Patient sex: M
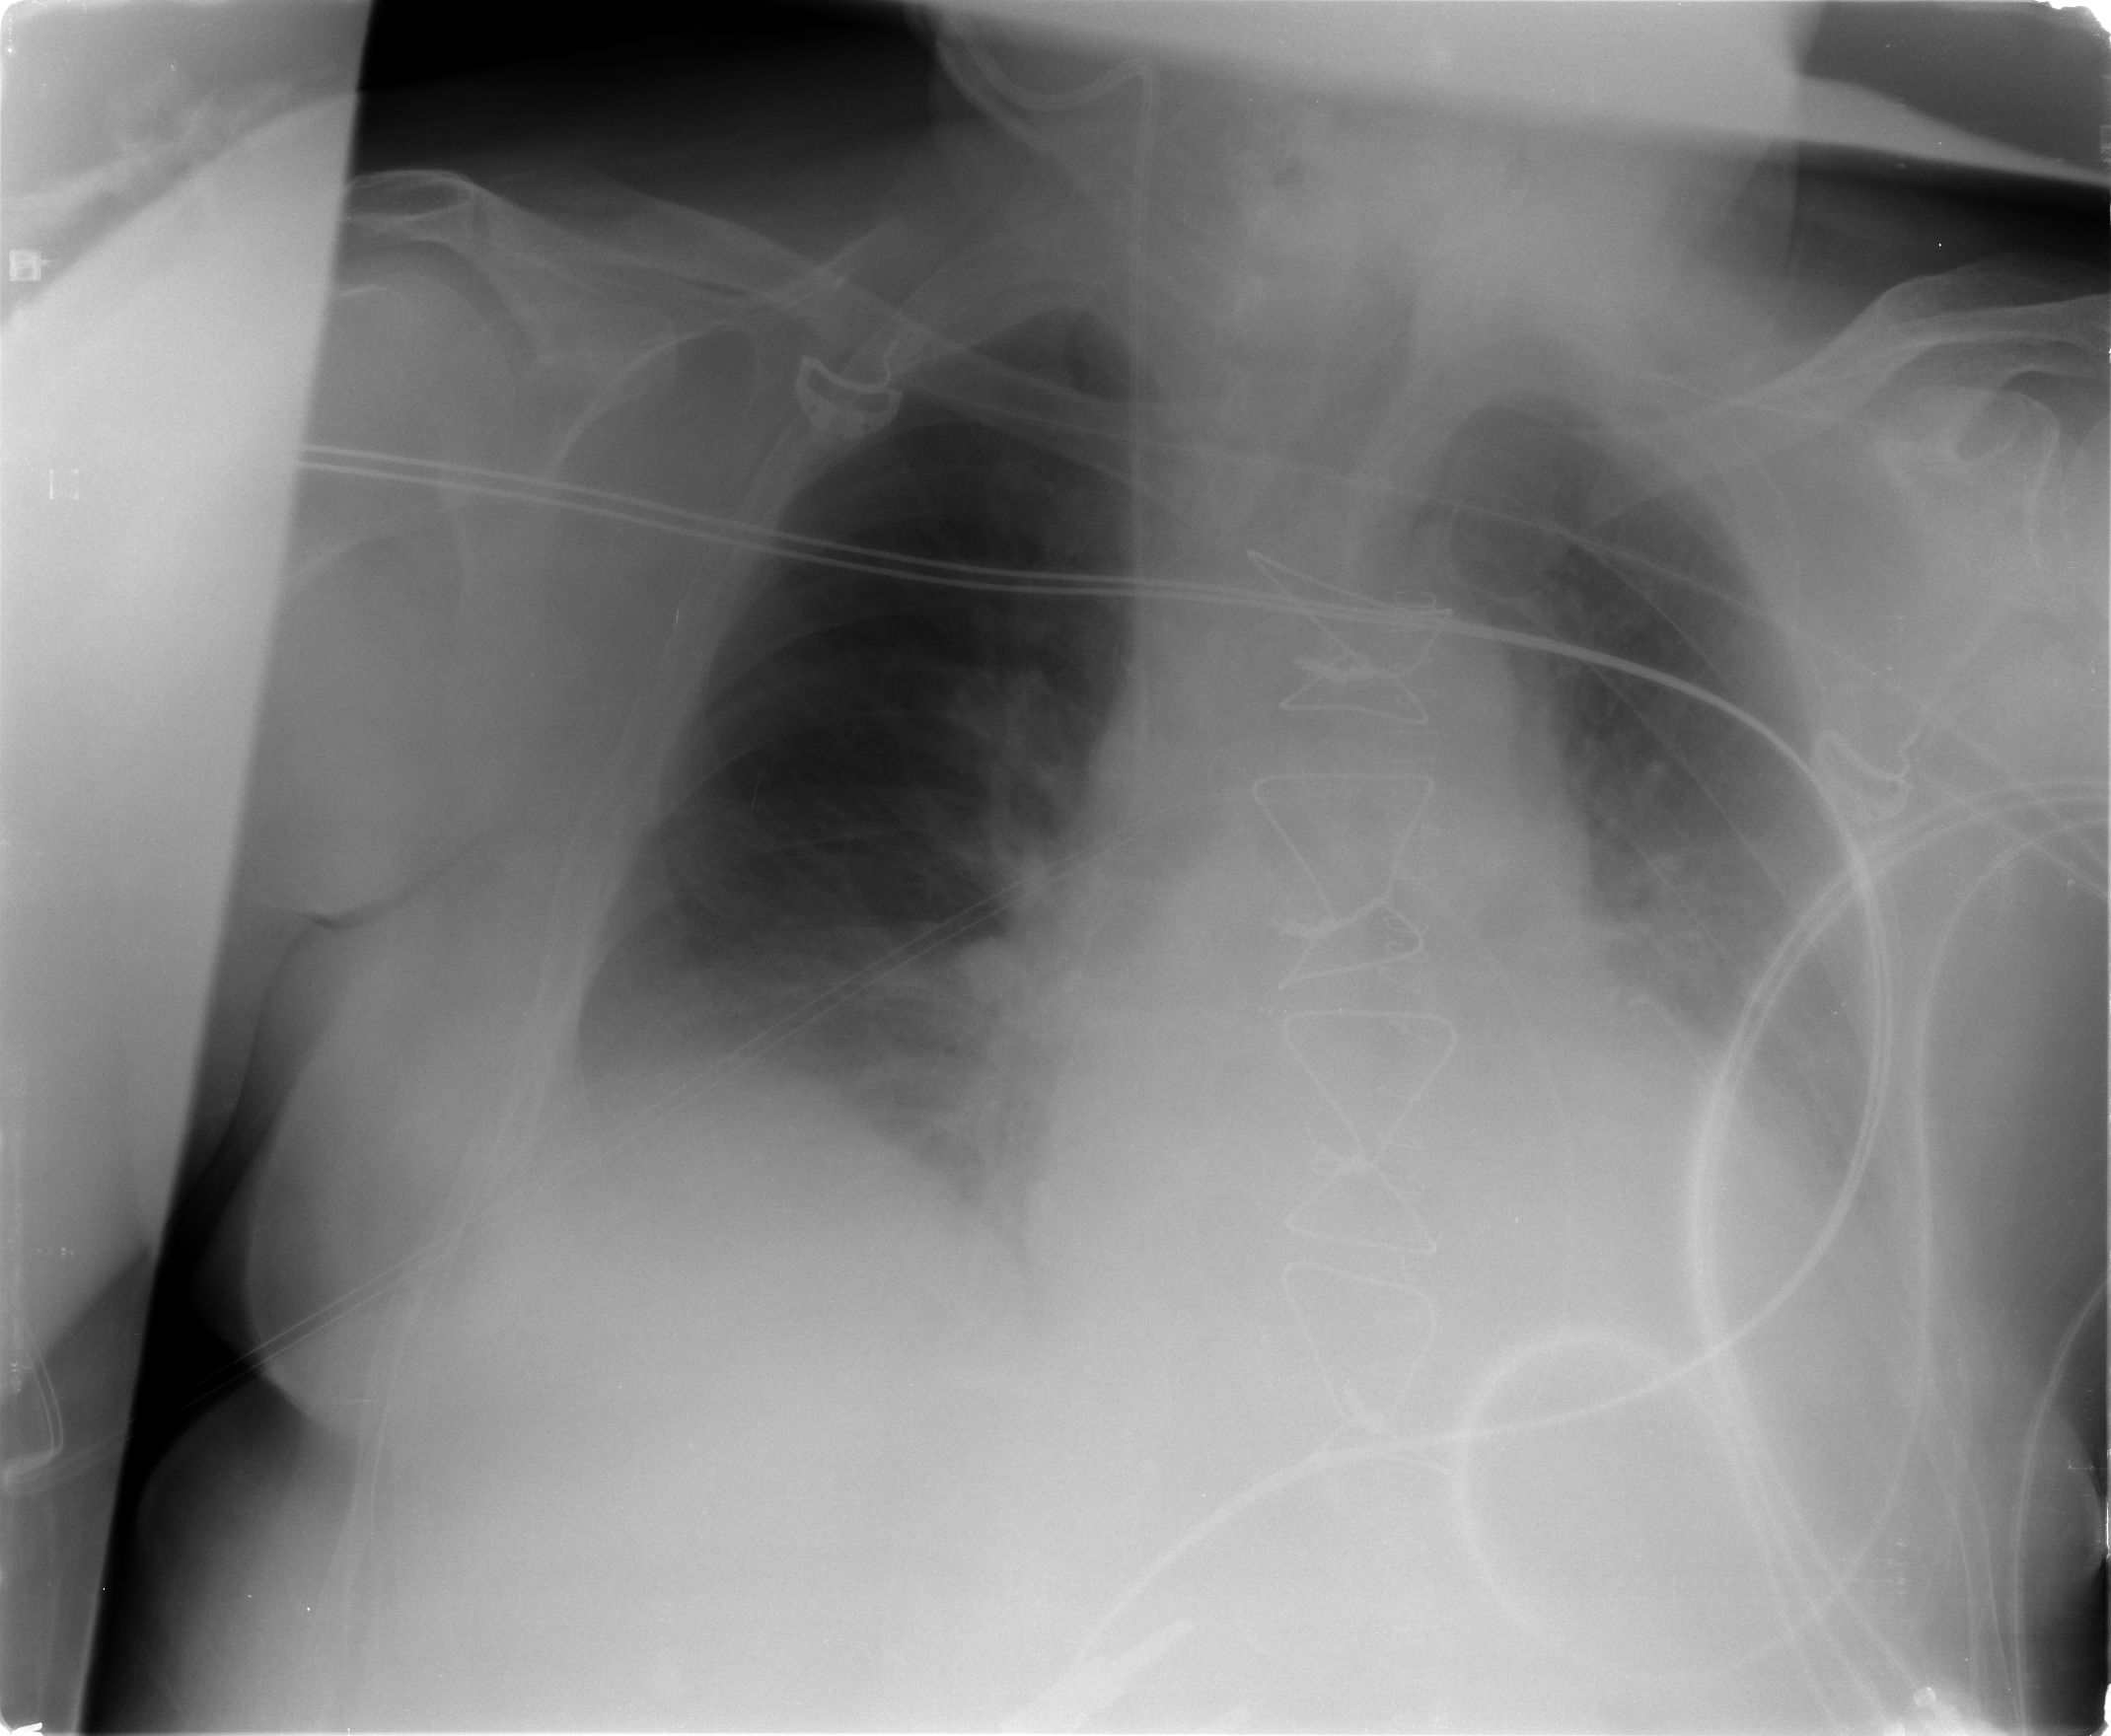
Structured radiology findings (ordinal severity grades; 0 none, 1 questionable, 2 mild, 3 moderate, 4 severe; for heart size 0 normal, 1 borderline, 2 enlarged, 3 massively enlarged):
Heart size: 2
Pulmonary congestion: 2
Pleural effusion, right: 2
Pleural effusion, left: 3
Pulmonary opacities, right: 0
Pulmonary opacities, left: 1
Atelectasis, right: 2
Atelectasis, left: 2